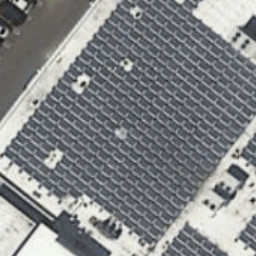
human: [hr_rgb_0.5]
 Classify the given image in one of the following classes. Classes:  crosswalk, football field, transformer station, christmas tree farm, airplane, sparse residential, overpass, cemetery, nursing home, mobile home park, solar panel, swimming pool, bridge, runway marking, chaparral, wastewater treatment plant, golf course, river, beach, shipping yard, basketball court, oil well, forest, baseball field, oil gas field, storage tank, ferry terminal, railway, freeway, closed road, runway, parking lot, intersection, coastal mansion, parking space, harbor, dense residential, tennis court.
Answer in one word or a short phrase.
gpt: solar panel